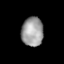
Tissue: lung
Cell type: Myeloid cells
Senescence score: 0.188
Nuclear area (px): 621
Mean DAPI intensity: 156.808